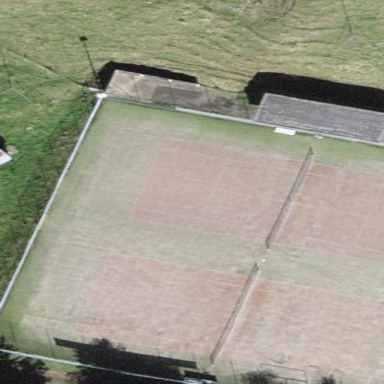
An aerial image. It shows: Tennis court on pitch designated for leisure land.